Question: I just learned about Logo yesterday. Being born in the nineties I never came across it before. So I started using an online <URL> written by Joshua Bell and I decided to write a 'circle' function to make concentric circles. This is what I wrote:
'''
cs
to circle
penup forward :radius right 90
pendown repeat 360 [forward 3.14 * :radius / 180 right 1]
penup left 90 back :radius pendown
end
make "radius 30
repeat 160 [circle make "radius :radius + 30]
'''
Interestingly the drawing canvas is a toroidal array. Hence the circles end up overlapping. By drawing 160 concentric circles with increasing radii in multiples of 30 I ended up getting an image like this:

This is truly astonishing. At first glance it looks like a genuine picture of the night sky, and it got me thinking - is there a general algorithm to draw a starfield?
BTW if you look closely you can see a grid of '30 x 30' pixel squares. The boundaries are black so it's a little hard to notice.
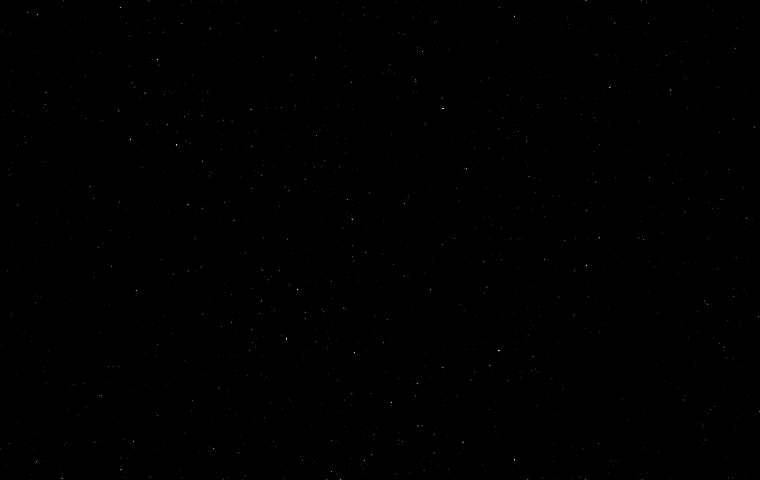
Answer: As an avid player of Dwarf Fortress, I would go for a fractal formula to generate the stars. Computer random is just not good enough, in my opinion. Borrowing from DF game again, I would add various steps to enhance the starfield such as randomizing the shape, color, size, glow, cluster (intentionally adding a clump of stars together).
If you wanna go with realism, also simulate gas background. Space is not white dots on a solid black background.
Finally, I would suggest you get some space images (from our old friend Hubble telescope) and try to copy it as faithfully as possible. Then play with the parameters to get to your liking (perhaps you want to make a game out of this).
P.S: I have not specified any coding language because I believe its not a question regarding code (its pretty basic) but a question of design. You be doing this much easier in Flash / Actionscript than Java, trust me.